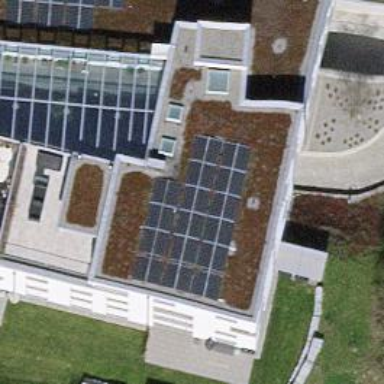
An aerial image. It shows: Solar power generator utilizing photovoltaic technology with solar photovoltaic panels.